Question: The program asks me to "Write a regex that recognizes dogs and cats that are big or fluffy."
The closest I've come is this:
'''
var re = /^big|fluffy dog$/
'''
This was my result:

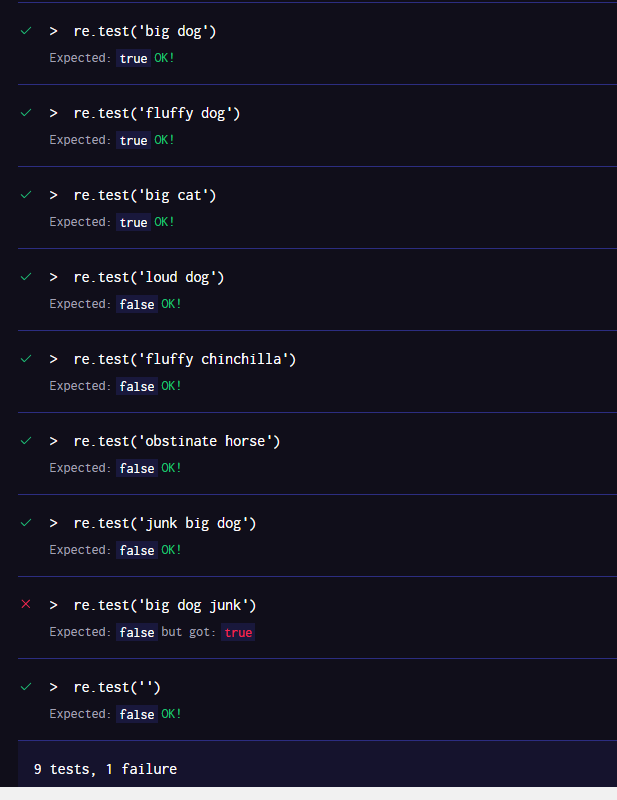
Answer: You may use
'''
^(?:big|fluffy)\s+(?:dog|cat)$
'''
See the <URL>. With an 'i' flag, as in the demo, you may make the pattern case insensitive.
- '^'- '(?:big|fluffy)''big''fluffy'- '\s+''+'- '(?:dog|cat)''dog''cat'- '$'